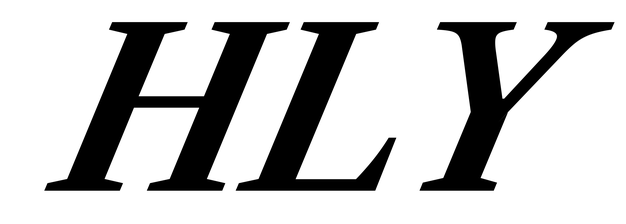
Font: LibreCaslonText-Italic_Bold_Italic